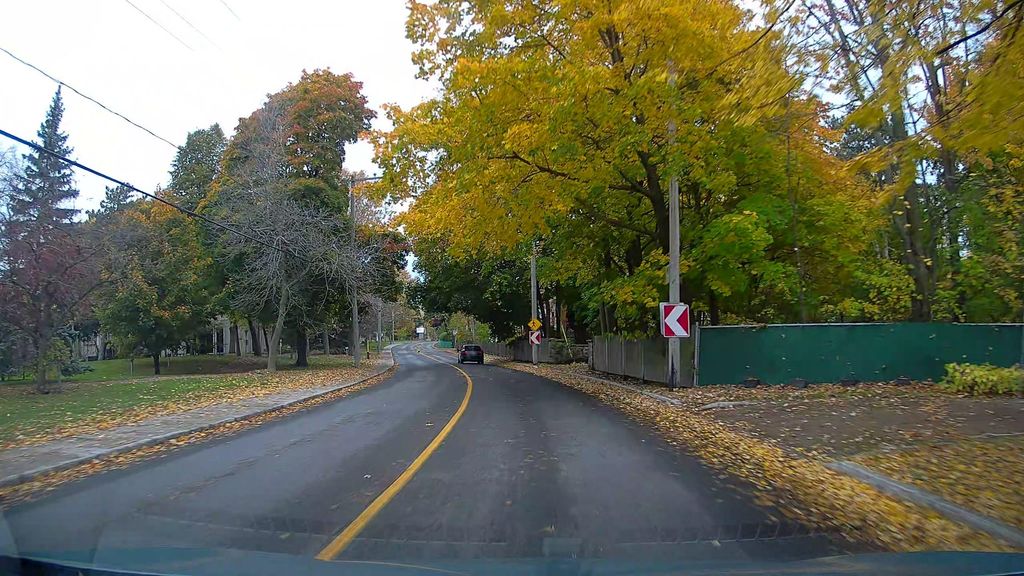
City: montreal